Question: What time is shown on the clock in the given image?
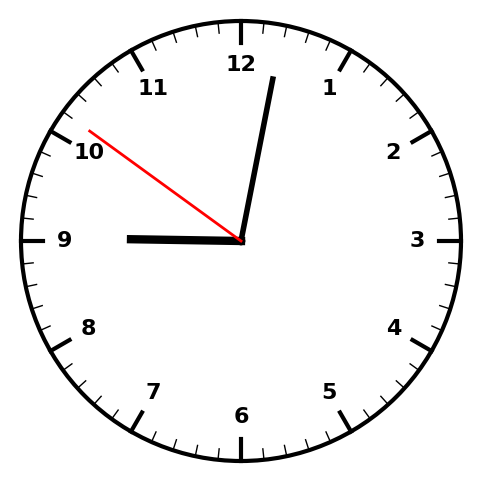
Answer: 09:01:51